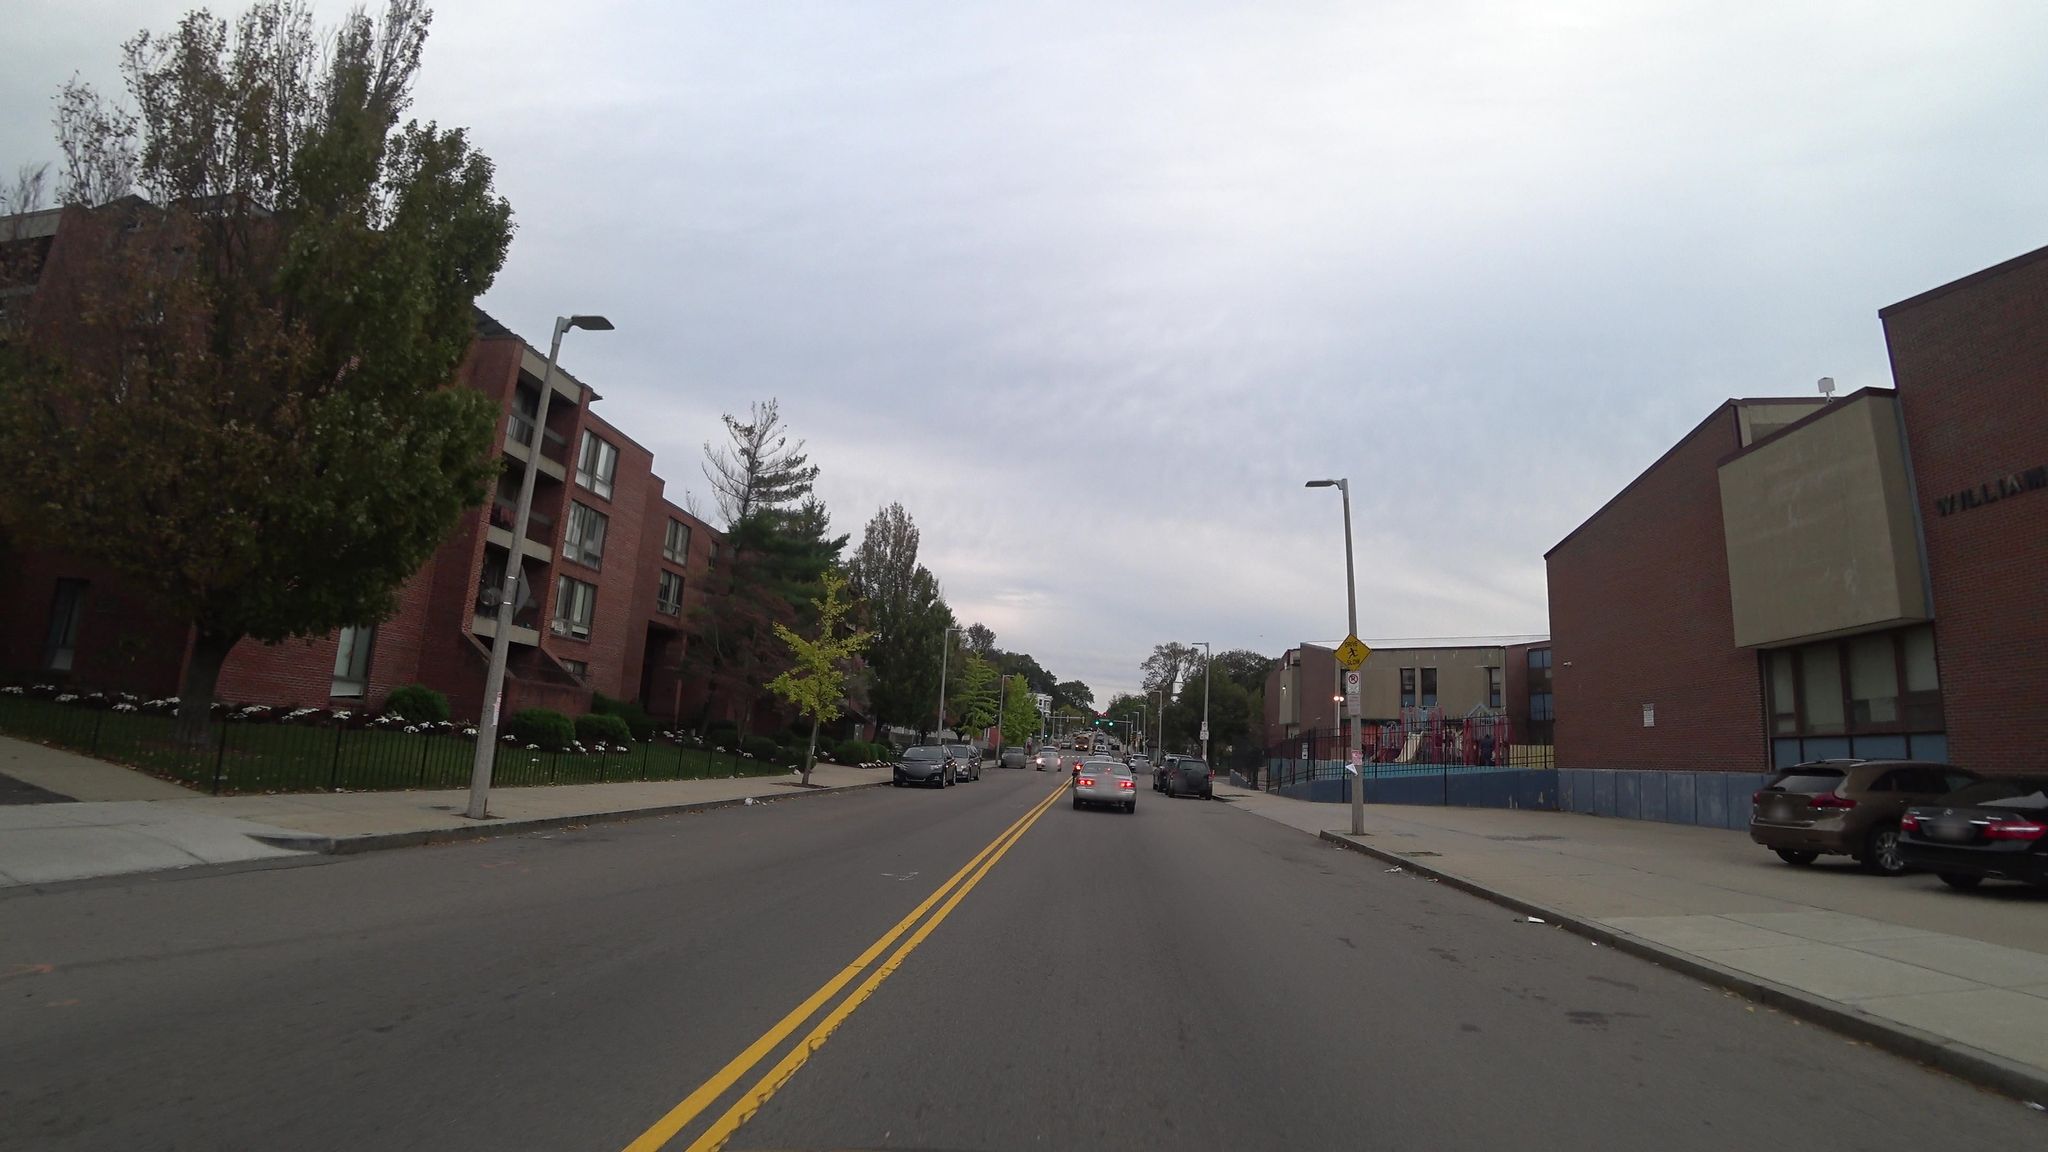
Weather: cloudy
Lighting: day
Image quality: good
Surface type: driving surface
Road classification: tertiary
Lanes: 2
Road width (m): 18.3
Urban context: urban centre
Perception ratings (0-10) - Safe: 6.29, Lively: 5.78, Beautiful: 6.77, Boring: 1.17, Depressing: 6.3, Wealthy: 4.47